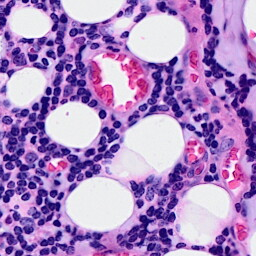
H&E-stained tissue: Breast